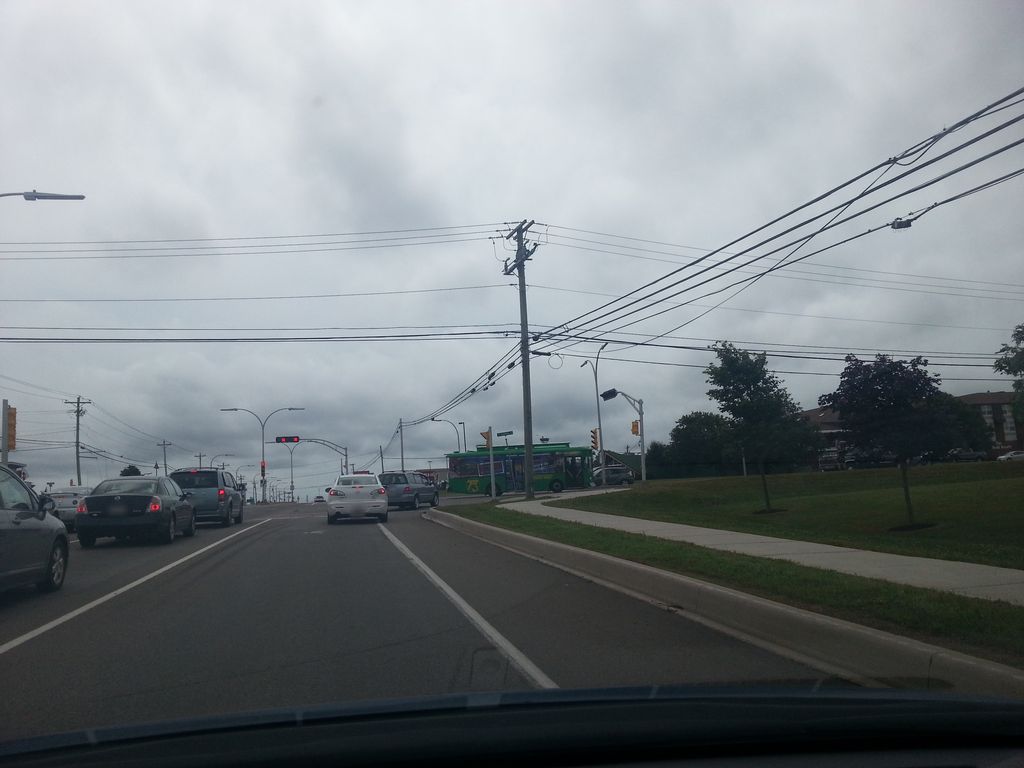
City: charlottetown